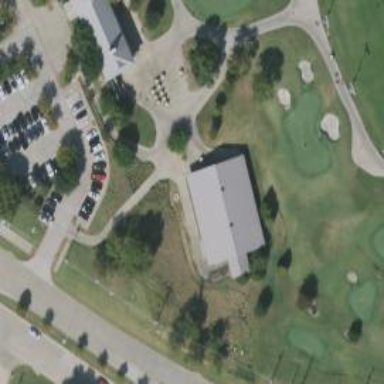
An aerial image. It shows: Path for golf carts.